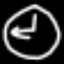
Label: clock